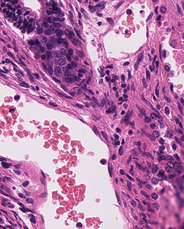
Tumor epithelial tissue: yes
Tumor-associated stroma tissue: yes
Normal tissue: no